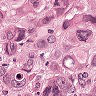
Metastatic tissue present: yes